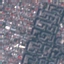
Label: Residential